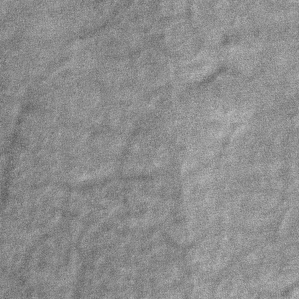
Label: frost